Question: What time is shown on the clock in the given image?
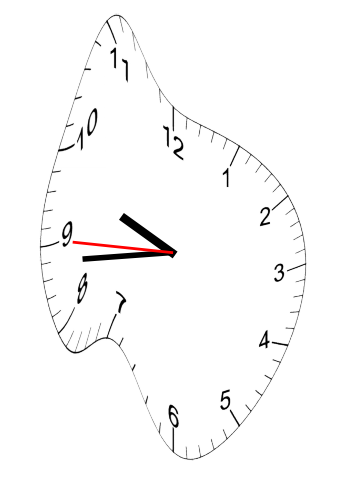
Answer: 09:43:45